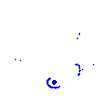
Particle: electron